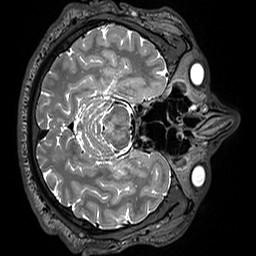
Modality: T2w
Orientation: axial
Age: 30
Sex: female
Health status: healthy
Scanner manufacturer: siemens
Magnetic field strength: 3 T
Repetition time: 3.2 s
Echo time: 0.412 s